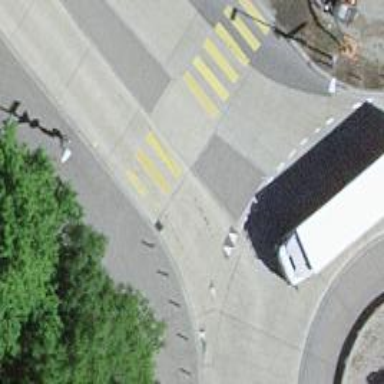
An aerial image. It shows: Uncontrolled crossing on the road.